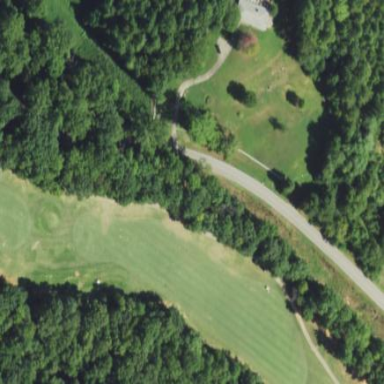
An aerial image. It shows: Golf fairway surrounded by grass.